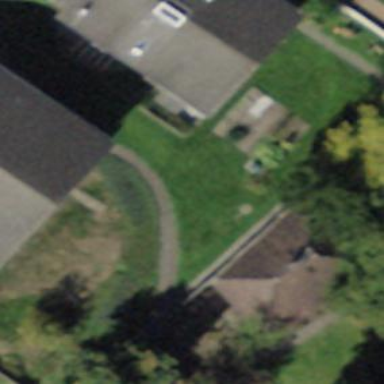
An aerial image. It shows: Shed building.